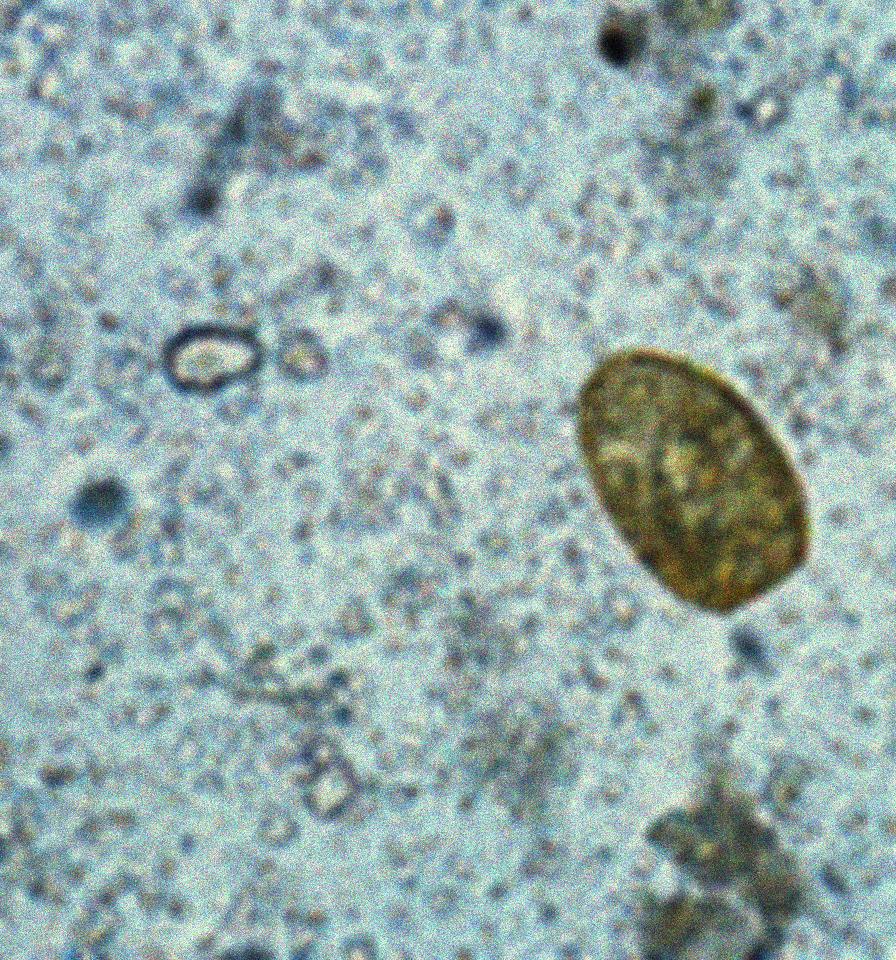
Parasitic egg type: Paragonimus spp